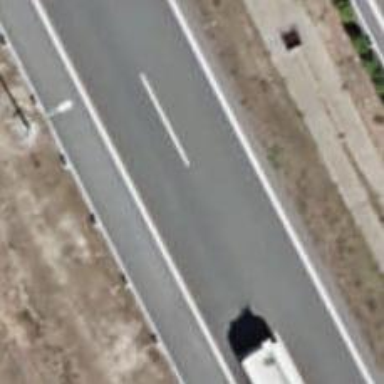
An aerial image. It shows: Motorway.